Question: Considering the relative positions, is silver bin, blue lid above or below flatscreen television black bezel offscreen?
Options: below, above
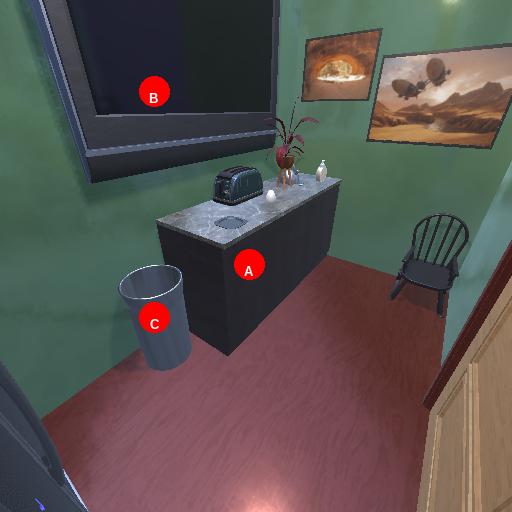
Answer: below